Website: crate-barrel
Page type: receipt
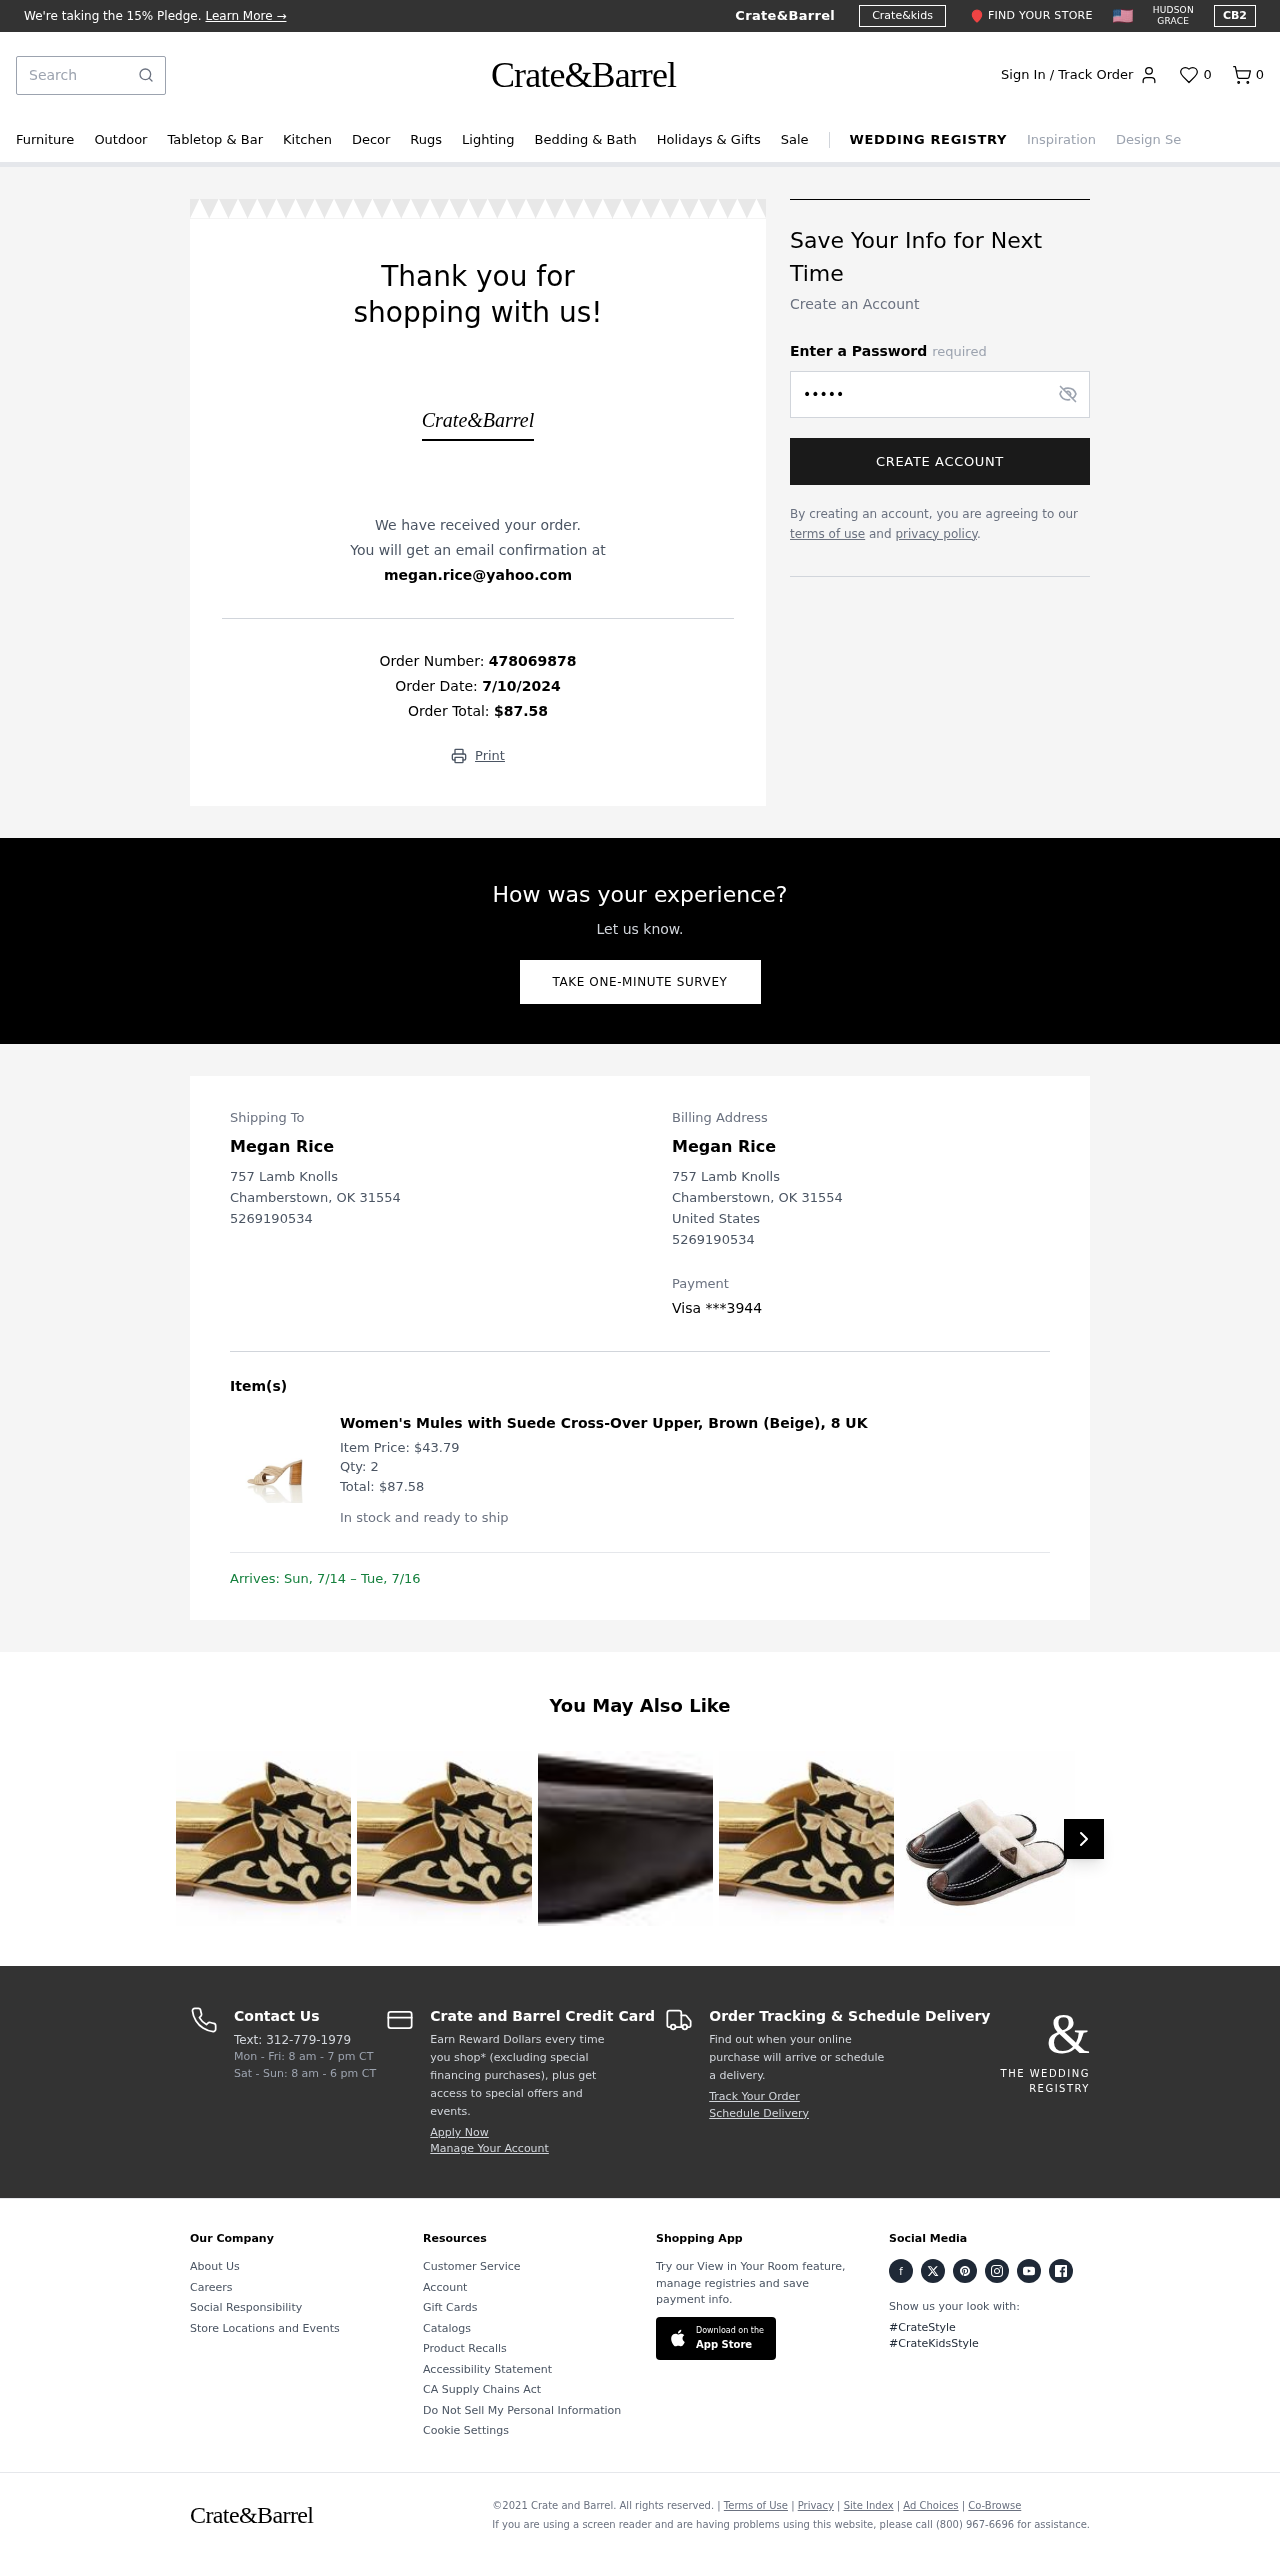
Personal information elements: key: PII_CARD_LAST4
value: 3944
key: PII_CARD_TYPE
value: Visa
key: PII_CITY
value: Chamberstown
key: PII_COUNTRY
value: United States
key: PII_EMAIL
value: megan.rice@yahoo.com
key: PII_FULLNAME
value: Megan Rice
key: PII_PHONE
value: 5269190534
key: PII_POSTCODE
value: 31554
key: PII_STATE_ABBR
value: OK
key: PII_STREET
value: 757 Lamb Knolls
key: PII_FULLNAME2
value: Megan Rice
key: PII_STREET2
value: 757 Lamb Knolls
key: PII_CITY2
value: Chamberstown
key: PII_STATE_ABBR2
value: OK
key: PII_POSTCODE2
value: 31554
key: PII_PHONE2
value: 5269190534
Product elements: key: PRODUCT1_NAME
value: Women's Mules with Suede Cross-Over Upper, Brown (Beige), 8 UK
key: PRODUCT1_PRICE
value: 43.79
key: PRODUCT1_QUANTITY
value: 2
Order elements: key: ORDER_NUM_ITEMS
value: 0
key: ORDER_ID
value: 478069878
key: ORDER_DATE
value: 7/10/2024
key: ORDER_TOTAL
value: $87.58
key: ORDER_ITEM_TOTAL
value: $87.58
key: ORDER_DELIVERY_DATE
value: Sun, 7/14 – Tue, 7/16
Search elements: key: HEADER_SEARCH
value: Search
Other elements: key: FAVORITES_COUNT
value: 0